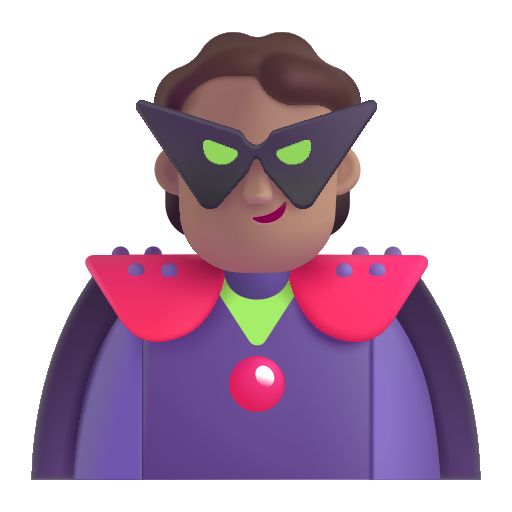
person supervillain color